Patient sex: M
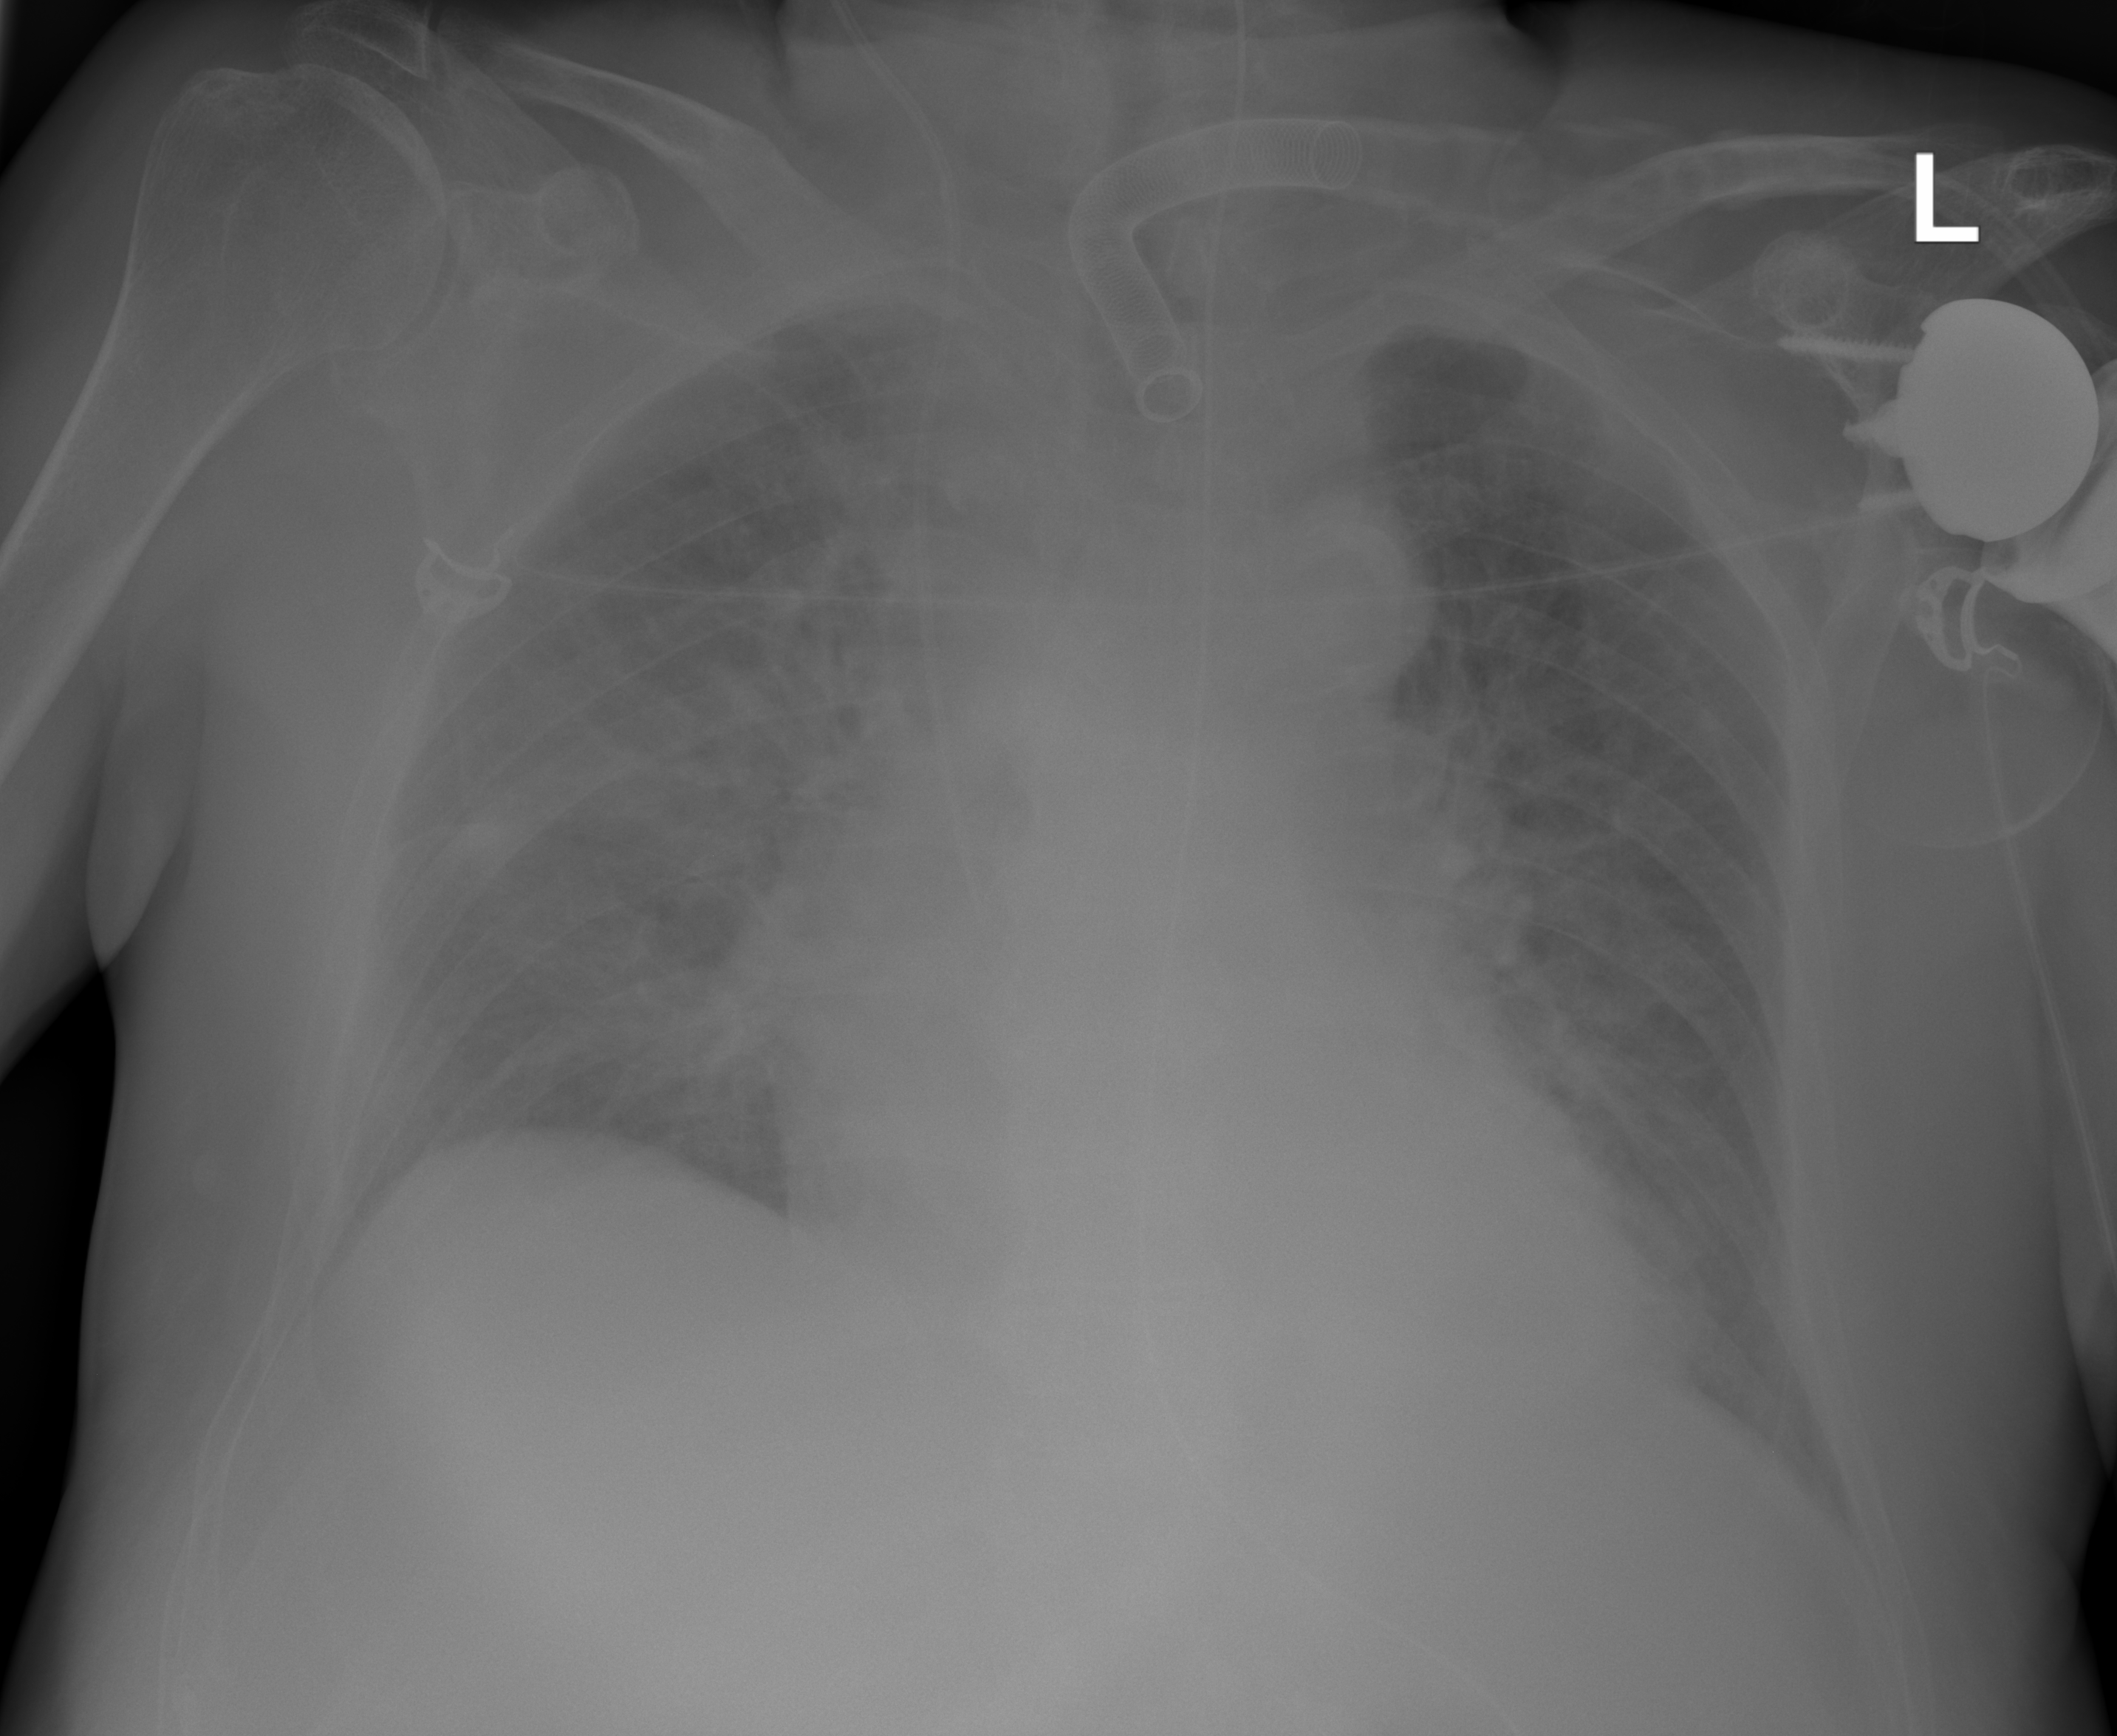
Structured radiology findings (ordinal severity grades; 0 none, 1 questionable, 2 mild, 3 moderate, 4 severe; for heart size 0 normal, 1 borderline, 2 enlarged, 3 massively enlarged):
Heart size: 2
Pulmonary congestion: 2
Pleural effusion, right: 0
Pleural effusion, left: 0
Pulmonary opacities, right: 0
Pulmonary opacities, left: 0
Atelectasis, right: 0
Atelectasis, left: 0